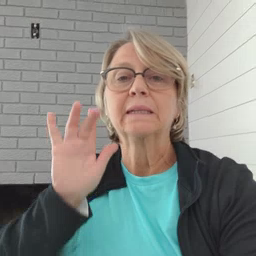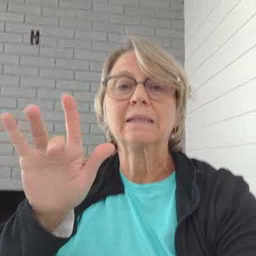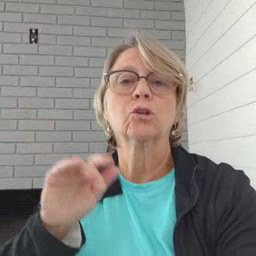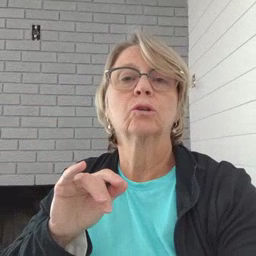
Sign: touch